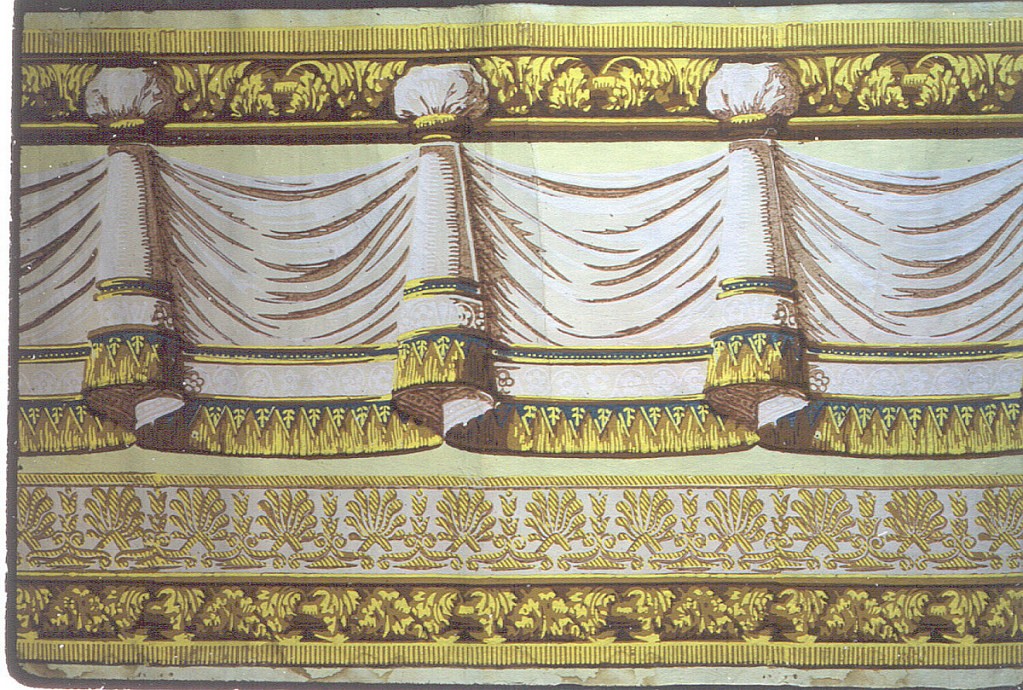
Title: Frieze
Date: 1790–1829
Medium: Block-printed on handmade paper
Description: Pink drapery swags with ocher and blue fringe. Drapery is suspended from an architectural molding. A double band of molding ornament runs along bottom edge, below drapery.